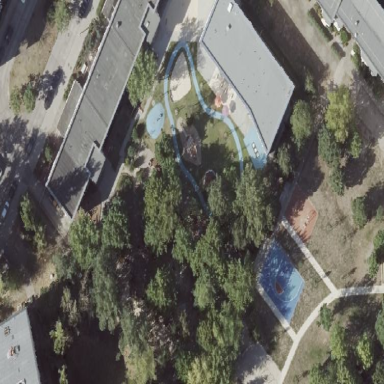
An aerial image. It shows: Kindergarten.